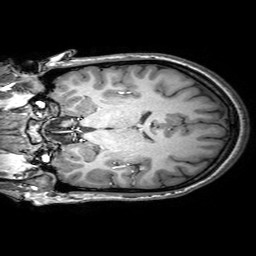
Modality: T1w
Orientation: coronal
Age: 19
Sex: female
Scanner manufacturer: philips
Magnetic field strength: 3 T